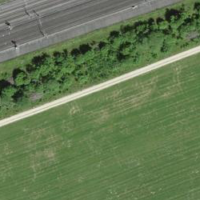
EUNIS habitat code: 55
Species observed at this site:
Silene nutans